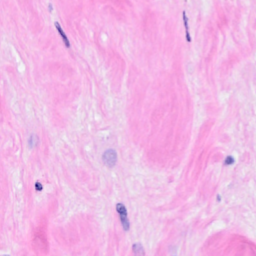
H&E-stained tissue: Breast